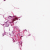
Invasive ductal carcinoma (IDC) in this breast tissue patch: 0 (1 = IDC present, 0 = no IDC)